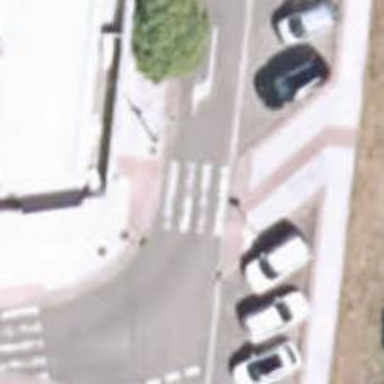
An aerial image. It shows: Uncontrolled footway crossing with markings.